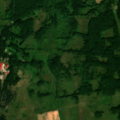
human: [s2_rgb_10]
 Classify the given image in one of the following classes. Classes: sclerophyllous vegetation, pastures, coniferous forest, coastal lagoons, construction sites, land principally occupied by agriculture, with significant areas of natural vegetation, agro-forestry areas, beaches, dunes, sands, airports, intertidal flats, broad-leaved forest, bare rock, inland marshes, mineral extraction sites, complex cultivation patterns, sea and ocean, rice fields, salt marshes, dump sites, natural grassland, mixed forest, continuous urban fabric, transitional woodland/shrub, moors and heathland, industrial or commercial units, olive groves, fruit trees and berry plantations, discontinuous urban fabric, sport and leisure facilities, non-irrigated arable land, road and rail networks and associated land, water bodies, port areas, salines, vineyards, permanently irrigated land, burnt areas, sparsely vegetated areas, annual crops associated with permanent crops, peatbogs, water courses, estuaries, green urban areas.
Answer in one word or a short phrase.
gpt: pastures, broad-leaved forest, transitional woodland/shrub